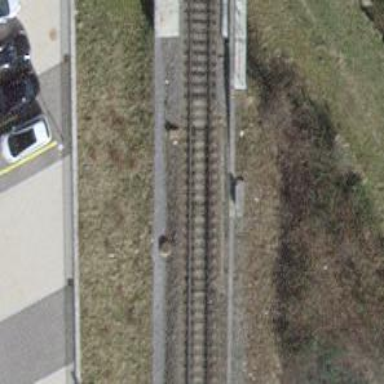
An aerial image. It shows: Railway switch.